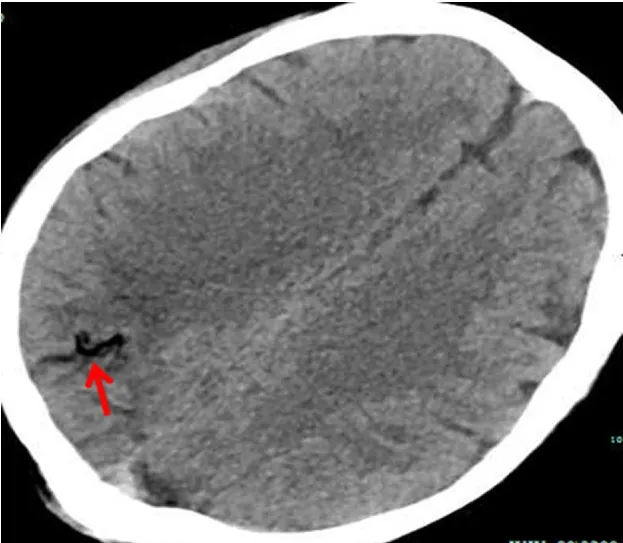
A brain CT scan showed multiple low densities in the right occipital lobe (red arrow).
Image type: radiology (ct)